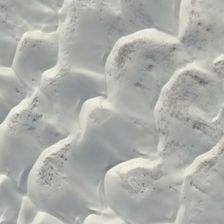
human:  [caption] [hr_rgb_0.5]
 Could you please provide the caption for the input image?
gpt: several ripples are in a piece of yellow desert .

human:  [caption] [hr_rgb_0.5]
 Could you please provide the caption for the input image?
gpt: several ripples are in a piece of yellow desert .

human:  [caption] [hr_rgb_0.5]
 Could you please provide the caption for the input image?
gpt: several ripples are in a piece of yellow desert .

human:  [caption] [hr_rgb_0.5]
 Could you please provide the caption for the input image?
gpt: several ripples are in a piece of yellow desert .

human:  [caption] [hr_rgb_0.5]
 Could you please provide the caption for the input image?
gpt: several ripples are in a piece of yellow desert .